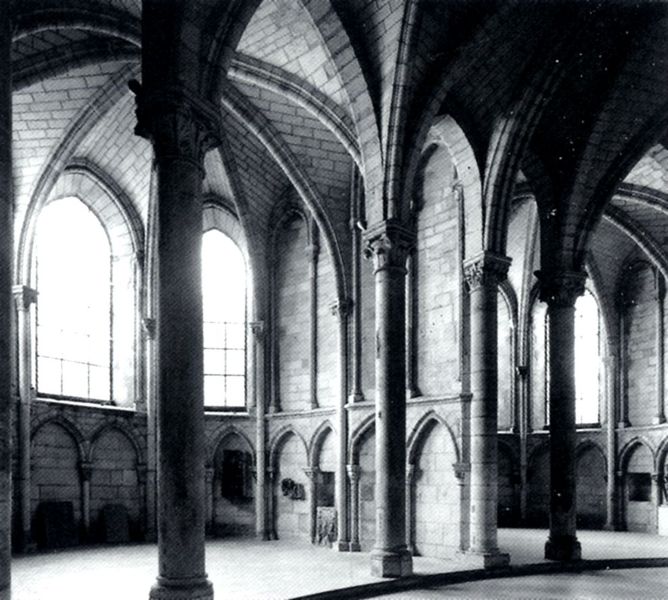
Titel: St.-Remi in Reims
Standort: Reims (EU - F)
Schlagwörter: dunkel, schatten, weiß, abend, fenster, frankreich, glas, grau, hell, licht, nacht, schwarz, säule, säulen, alt, architektur, stein, steine, bild, morgen, kirche, sonne, decke, england, gotik, deutschland, bogen, mittag, mauer, ziegel, tag, empore, innenansicht, stufe, lichteinfall, foto, fotografie, bögen, gang, gewölbe, kreuz, dom, mauerwerk, rippen, schlicht, schwarzweiß, kapitelle, kreuzrippen, kreuzrippengewölbe, gotisch, kreuzgewölbe, spitzbogen, ionisch, kirchenraum, kapelle, korinthisch, streben, bauwerk, nischen, romanisch, blendbogen, kapellen, seitenkapelle, rundpfeiler, true, wahr, rundsäulen, gotische kirche, gothic, münser, fotisch, sterbewerk